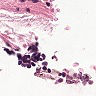
Metastatic tissue present: no